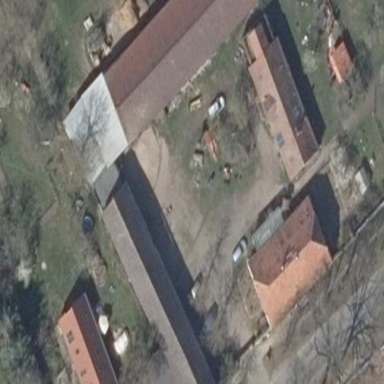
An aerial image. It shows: Guest house located within farmyard.